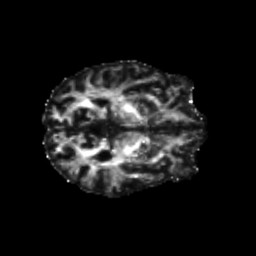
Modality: FA
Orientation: axial
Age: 66
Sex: male
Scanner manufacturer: siemens
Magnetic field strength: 3 T
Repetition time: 8.6 s
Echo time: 0.095 s